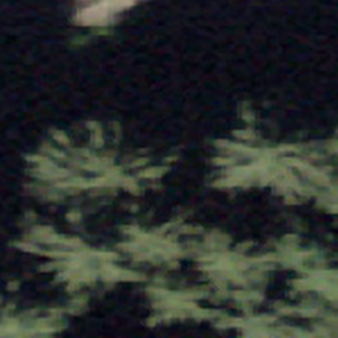
Label: other